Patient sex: M
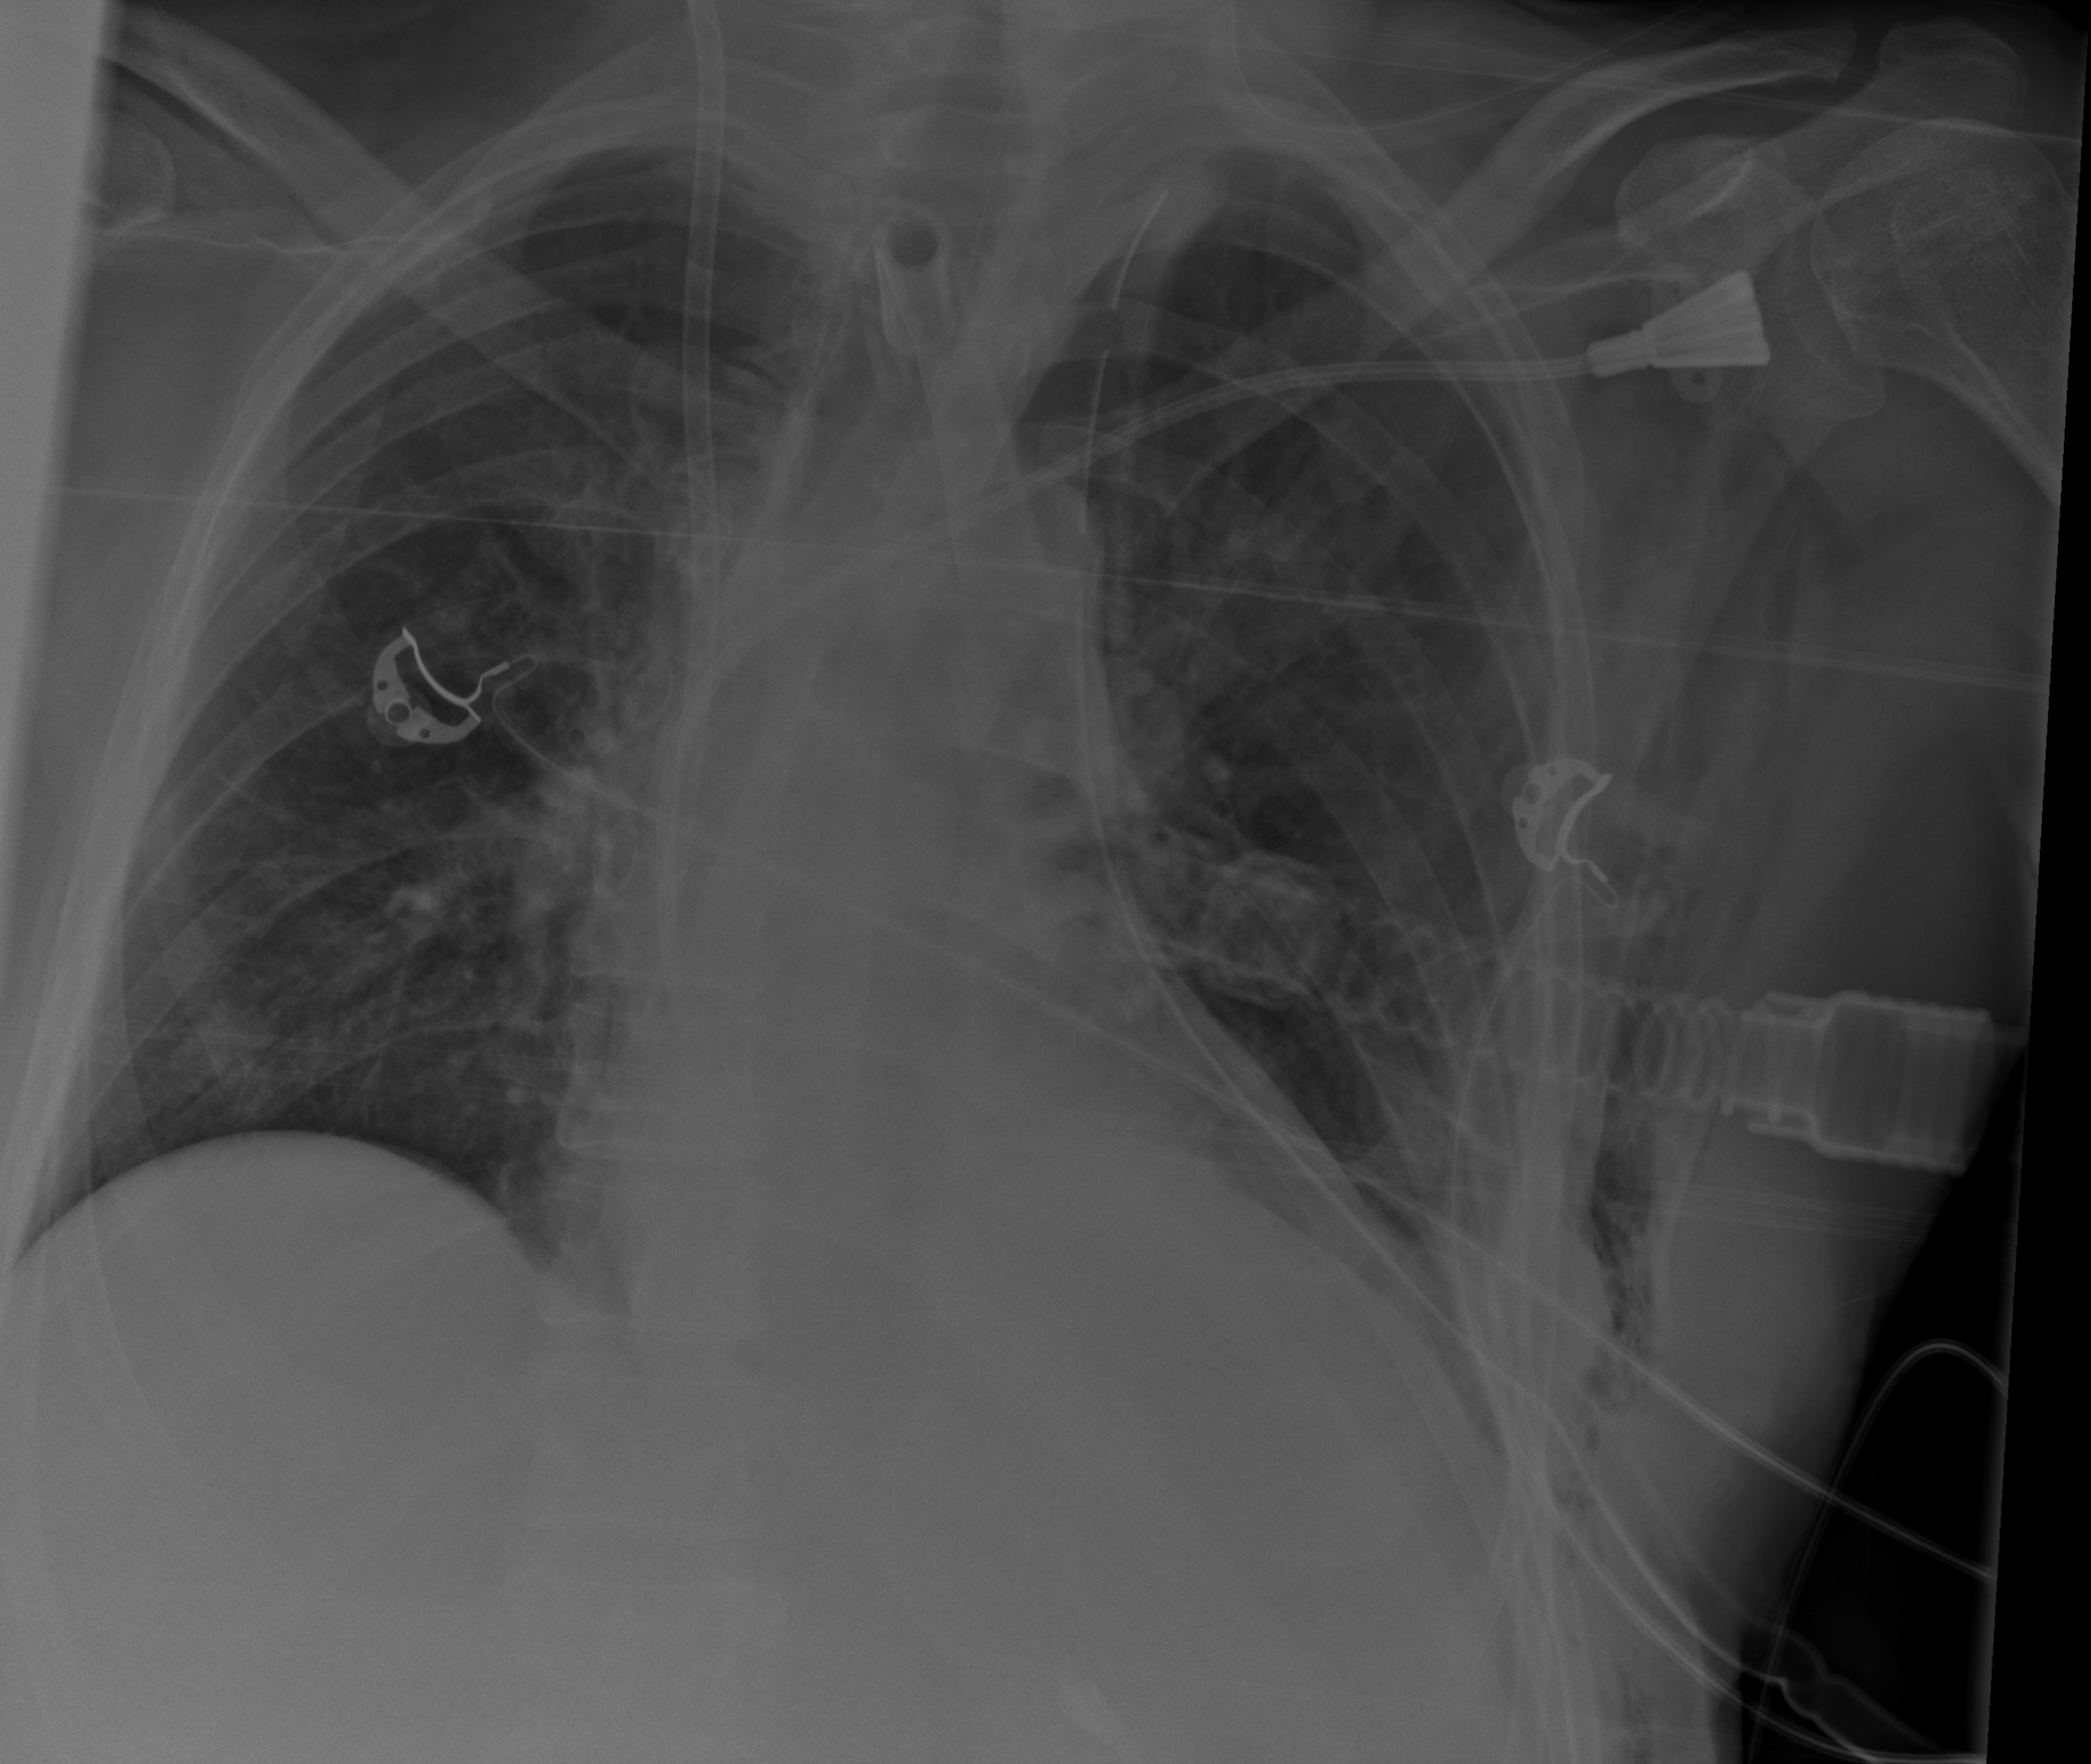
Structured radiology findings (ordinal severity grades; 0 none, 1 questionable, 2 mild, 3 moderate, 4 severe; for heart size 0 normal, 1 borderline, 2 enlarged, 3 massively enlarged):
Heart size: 0
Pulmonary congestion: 0
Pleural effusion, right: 0
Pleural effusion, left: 2
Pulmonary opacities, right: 0
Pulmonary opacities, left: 0
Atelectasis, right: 0
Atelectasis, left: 2